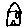
Label: house